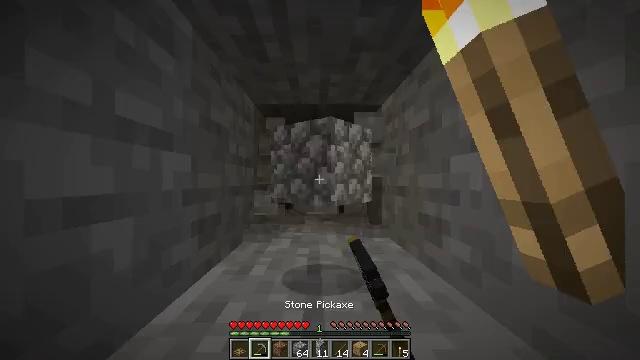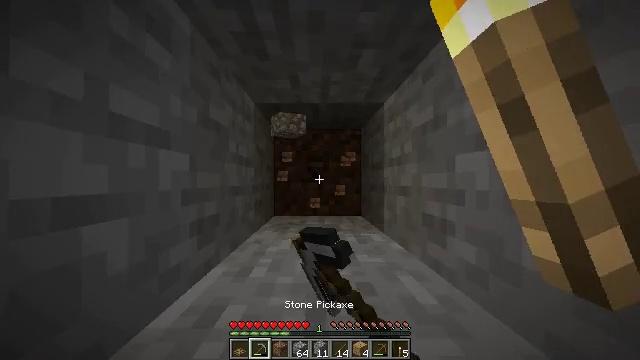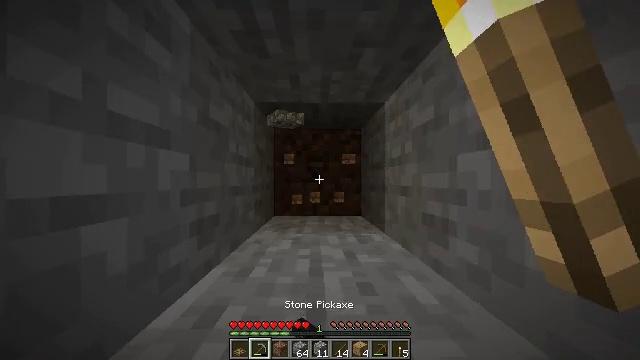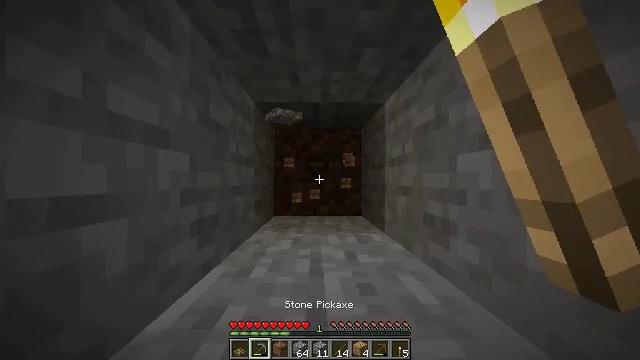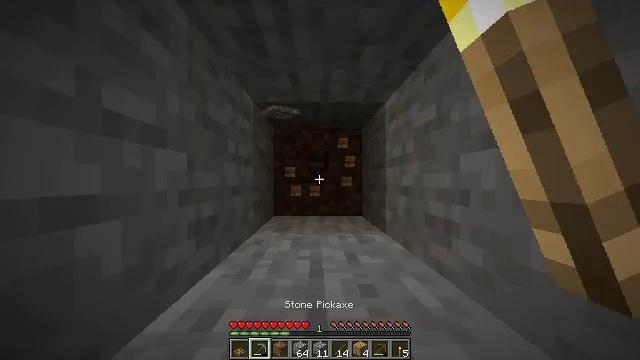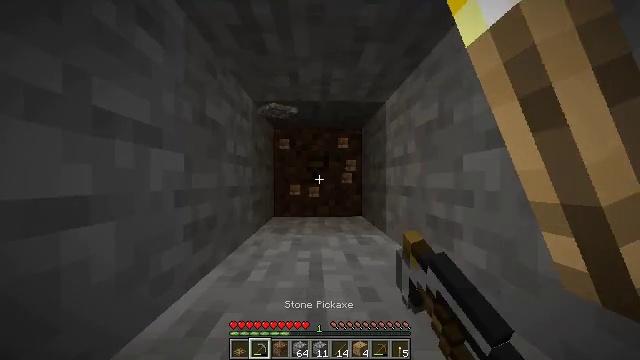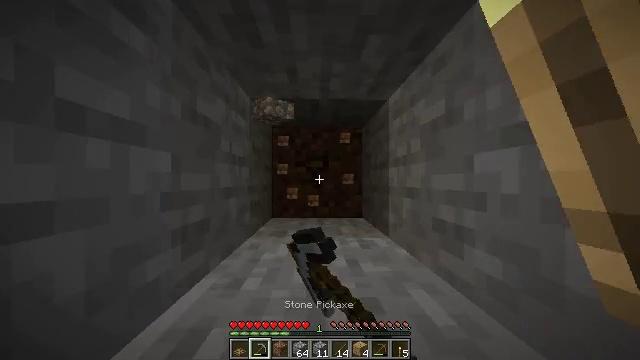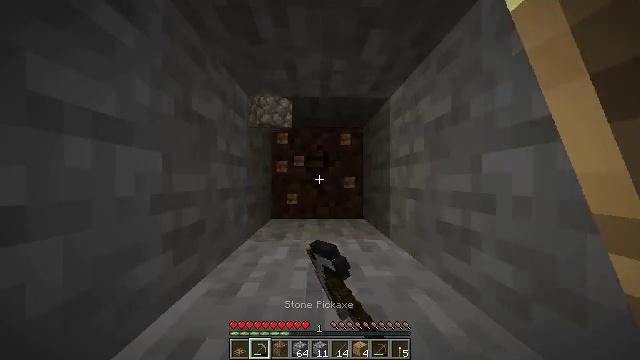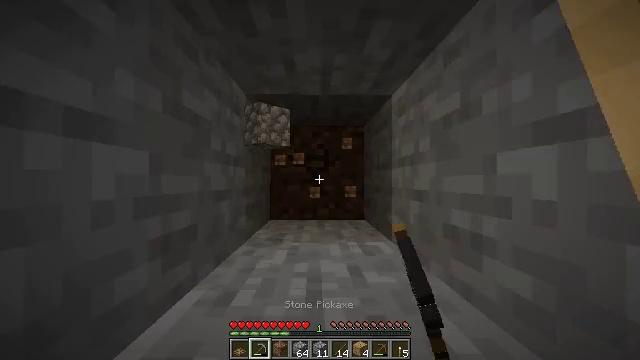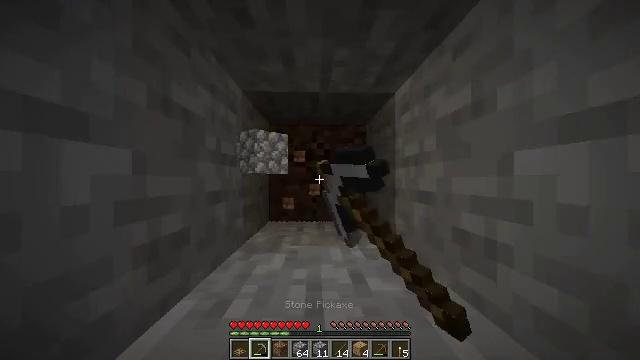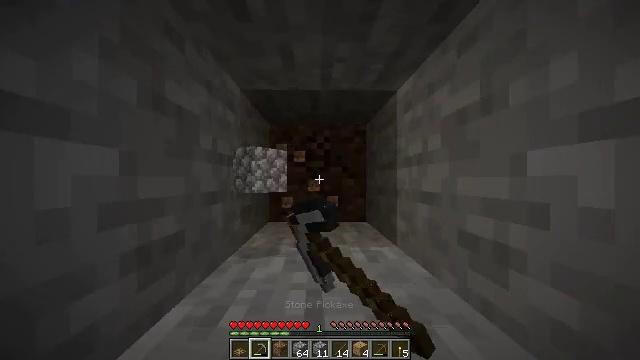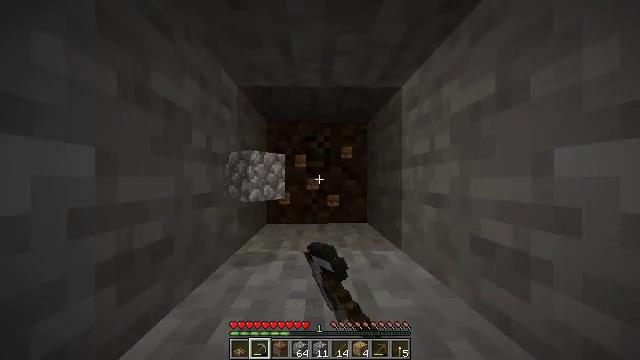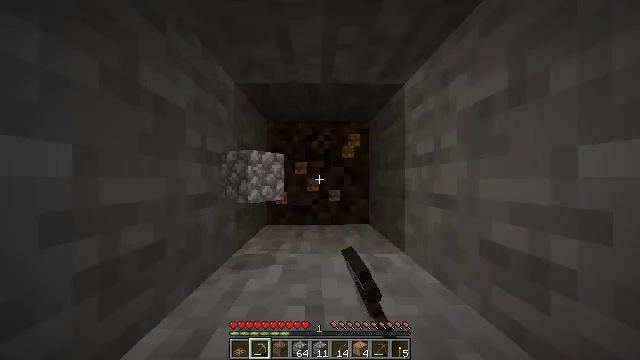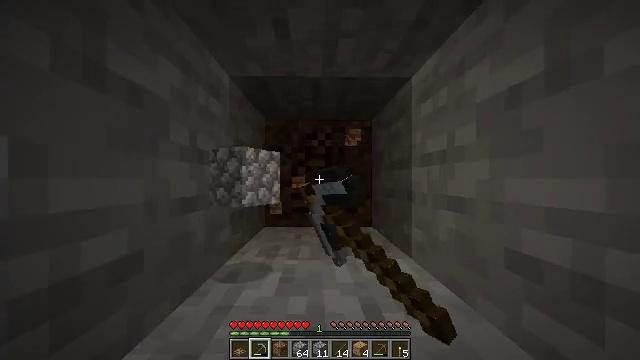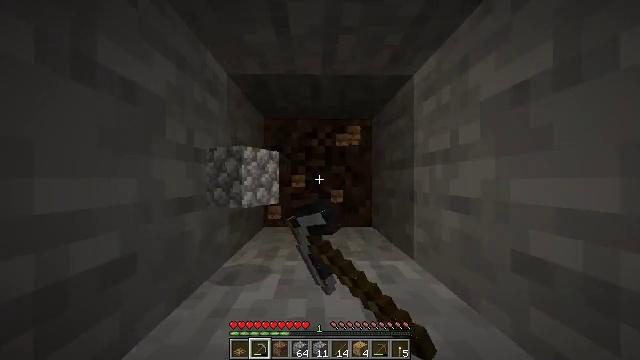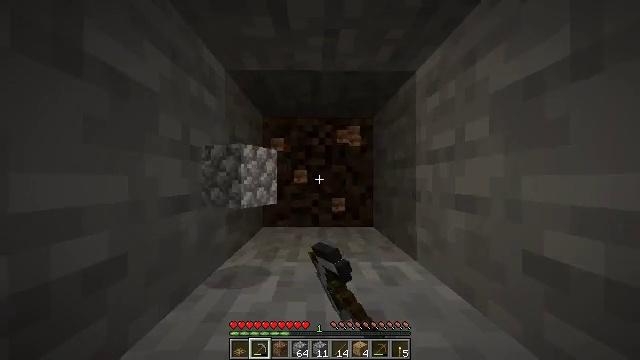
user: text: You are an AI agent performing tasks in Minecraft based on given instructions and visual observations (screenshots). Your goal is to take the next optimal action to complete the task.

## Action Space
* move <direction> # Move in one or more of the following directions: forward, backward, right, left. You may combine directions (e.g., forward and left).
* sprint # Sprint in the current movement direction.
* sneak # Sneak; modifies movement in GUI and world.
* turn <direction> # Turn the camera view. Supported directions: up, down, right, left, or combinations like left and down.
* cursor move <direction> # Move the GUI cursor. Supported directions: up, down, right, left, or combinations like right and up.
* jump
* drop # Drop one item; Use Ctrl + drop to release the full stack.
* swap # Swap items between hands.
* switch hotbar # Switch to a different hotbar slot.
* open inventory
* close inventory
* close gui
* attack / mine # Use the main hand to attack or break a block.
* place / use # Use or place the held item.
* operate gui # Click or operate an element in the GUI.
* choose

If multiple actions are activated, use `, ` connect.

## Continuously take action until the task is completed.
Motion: motion action
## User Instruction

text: Mine dirt from the ground.
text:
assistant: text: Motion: attack / mine
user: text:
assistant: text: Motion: attack / mine
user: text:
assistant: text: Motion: attack / mine
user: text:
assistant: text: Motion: move forward, attack / mine
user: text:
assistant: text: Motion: move forward, attack / mine
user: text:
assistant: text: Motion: move forward, attack / mine
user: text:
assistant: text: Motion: move forward, attack / mine
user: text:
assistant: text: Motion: move forward, attack / mine
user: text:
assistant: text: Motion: move forward, attack / mine
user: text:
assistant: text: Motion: move forward, attack / mine
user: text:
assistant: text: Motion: move forward, attack / mine
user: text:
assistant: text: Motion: move forward, attack / mine
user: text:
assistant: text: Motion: move forward, attack / mine
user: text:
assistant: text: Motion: attack / mine
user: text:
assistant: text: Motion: attack / mine
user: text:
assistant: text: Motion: attack / mine
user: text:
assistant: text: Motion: attack / mine
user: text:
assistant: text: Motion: attack / mine
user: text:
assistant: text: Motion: attack / mine
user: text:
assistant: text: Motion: attack / mine
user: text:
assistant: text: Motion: attack / mine
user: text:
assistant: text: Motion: move forward, attack / mine
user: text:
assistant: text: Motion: move forward, attack / mine
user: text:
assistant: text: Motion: move forward, attack / mine
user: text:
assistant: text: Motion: move forward, attack / mine
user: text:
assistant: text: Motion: move forward, attack / mine
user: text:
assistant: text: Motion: move forward, attack / mine
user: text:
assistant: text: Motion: move forward, attack / mine
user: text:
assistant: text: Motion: attack / mine
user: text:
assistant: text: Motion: attack / mine